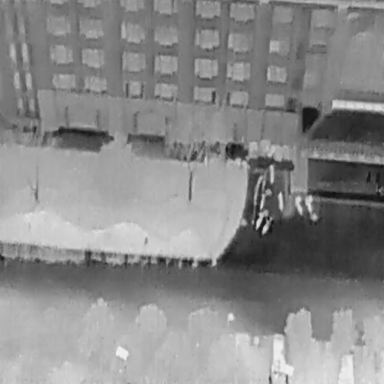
There are ten objects shown in the infrared image, including seven Bicycles, and three People.